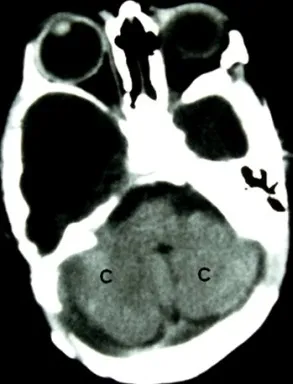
CT images of 2 days old newborns brain. . (
a) Intact Cerebellum (C) and other posterior fossa structures.
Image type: radiology (ct)